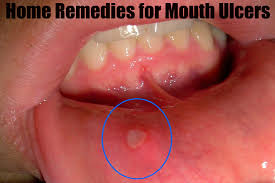
Condition: Mouth Ulcer